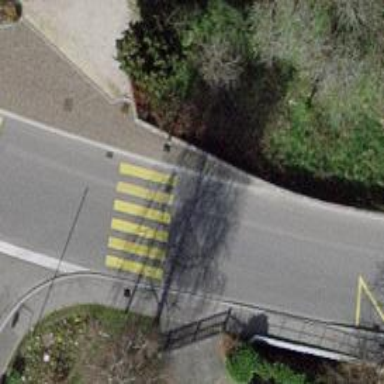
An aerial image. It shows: Uncontrolled crossing on the road.